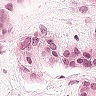
Metastatic tissue present: yes